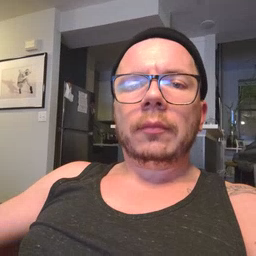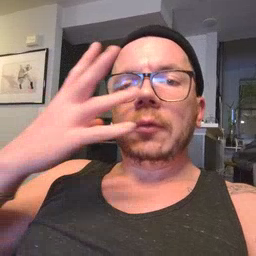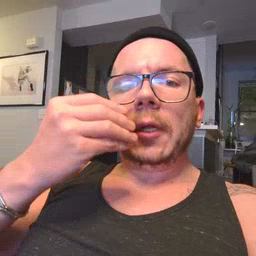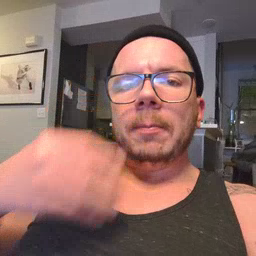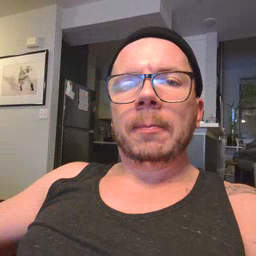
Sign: sleep